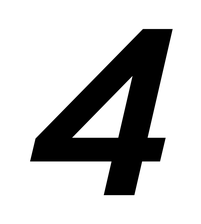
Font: InstrumentSans-Italic_SemiBold_Italic